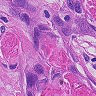
Metastatic tissue present: yes